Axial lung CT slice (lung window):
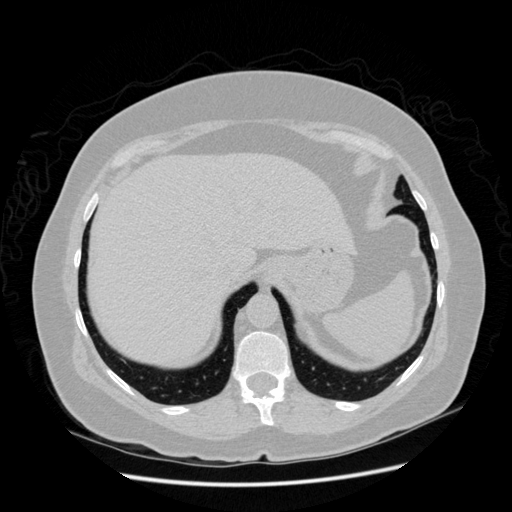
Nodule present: no